Interaction volume radius: 10 \u00c5
Interaction volume height: 10 \u00c5
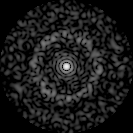
Disorder parameter: 0.8593